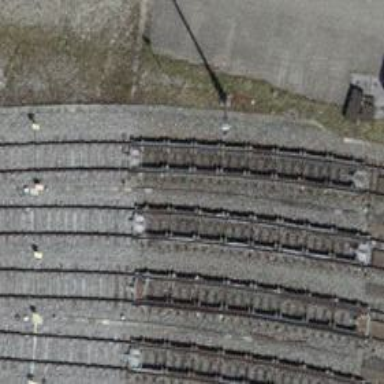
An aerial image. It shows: Railway yard with one track. The yard includes rail track with beam retarder.